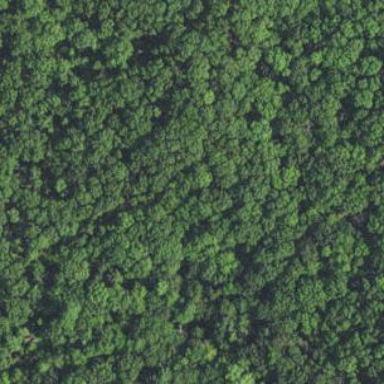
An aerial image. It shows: Mixed woodland area with various types of leaves.